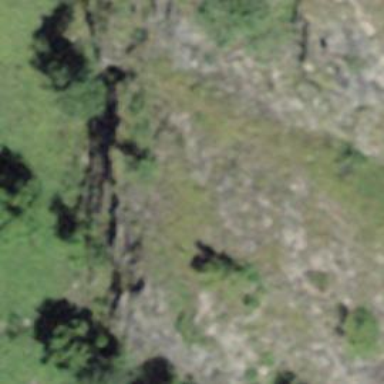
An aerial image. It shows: Natural cliff.